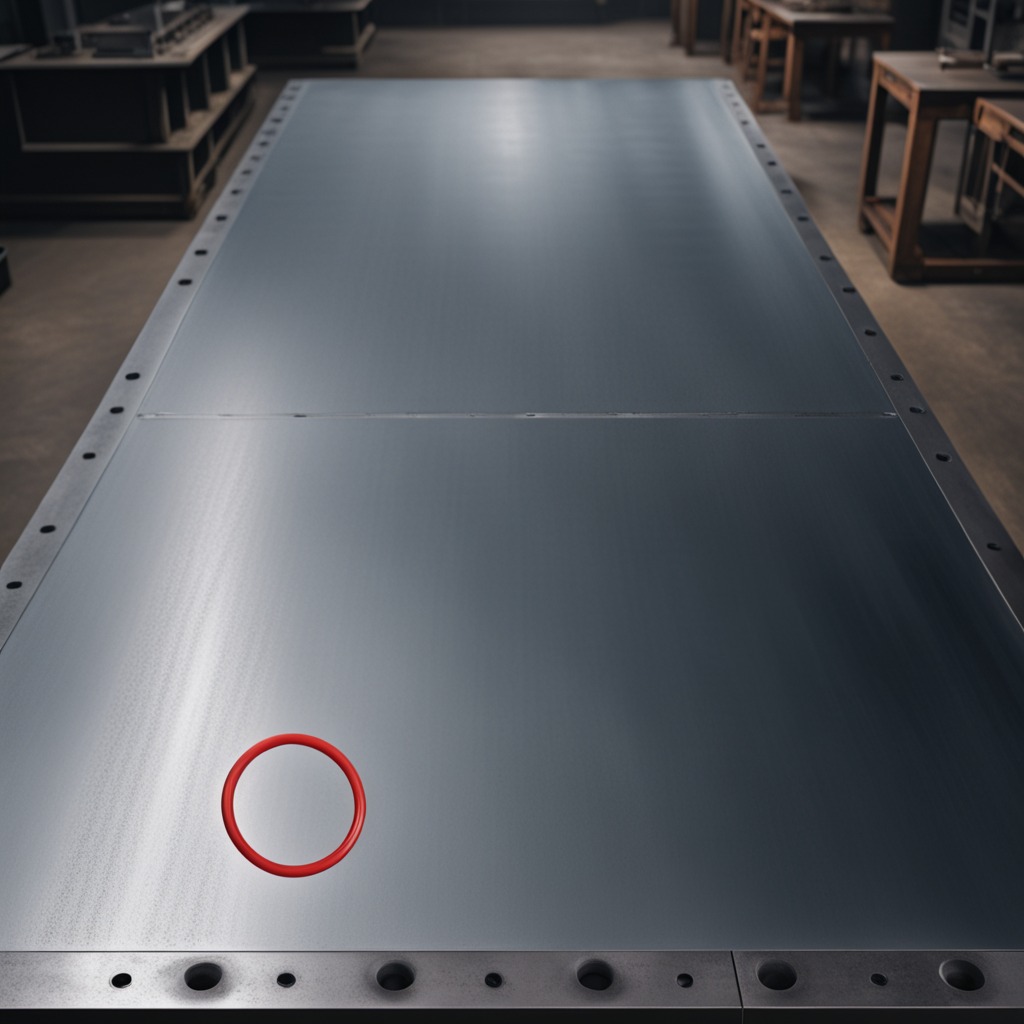
A rubber O-ring is lying on the cold steel table in a mining workshop.